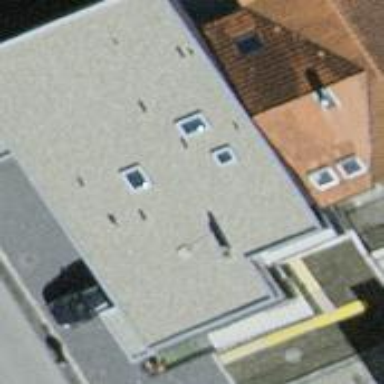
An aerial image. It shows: Semidetached house with flat roof.